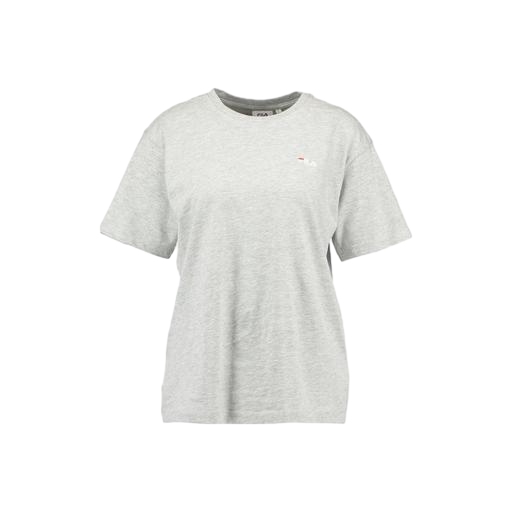
mid t-shirt, classic tee, jersey tee, white background